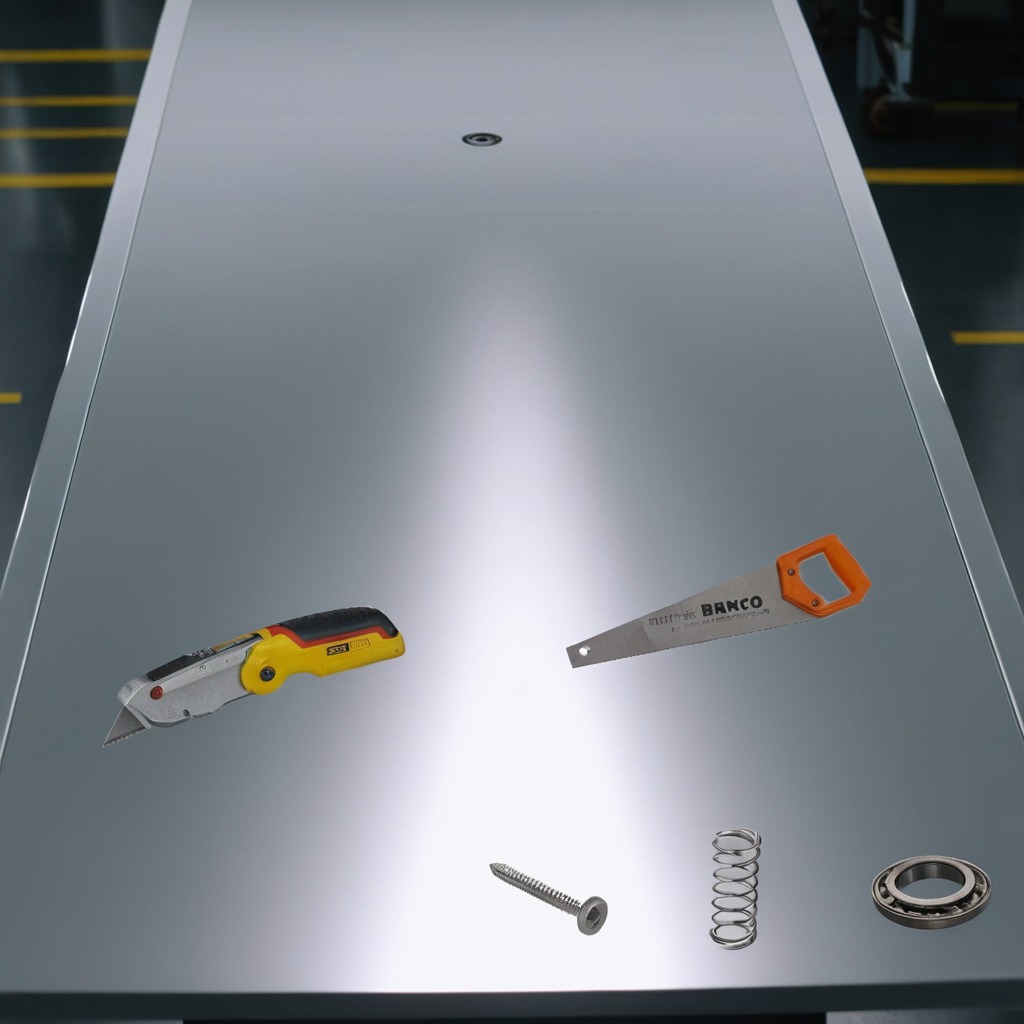
A ball bearing, a knife, a screw, a coiled metal spring, and a saw are lying on the table.